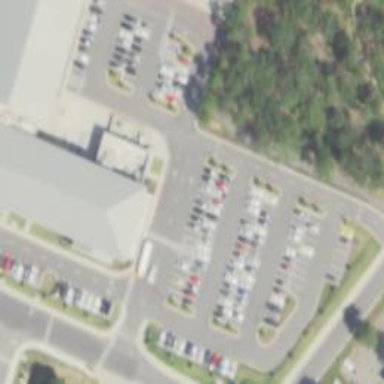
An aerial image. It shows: Parking space is available.